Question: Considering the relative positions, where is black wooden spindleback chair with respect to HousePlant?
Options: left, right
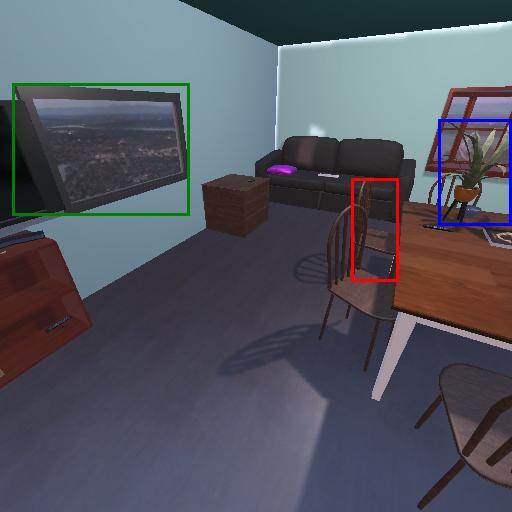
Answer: left